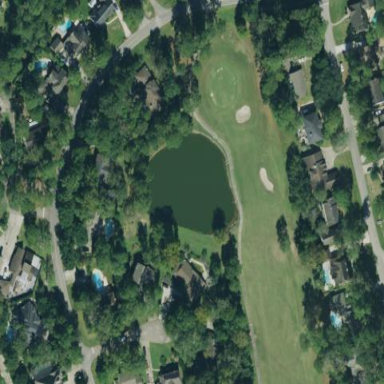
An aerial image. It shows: Water hazard in golf course. The hazard is natural water feature.